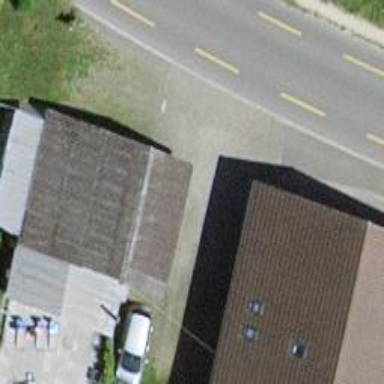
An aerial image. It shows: View of roof of building.